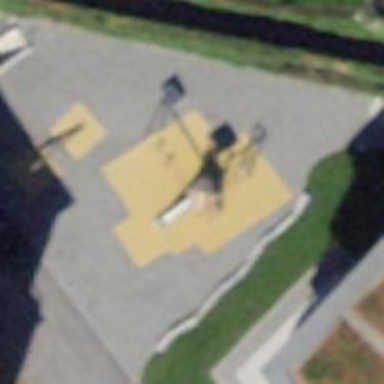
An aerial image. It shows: Playground area for leisure land.